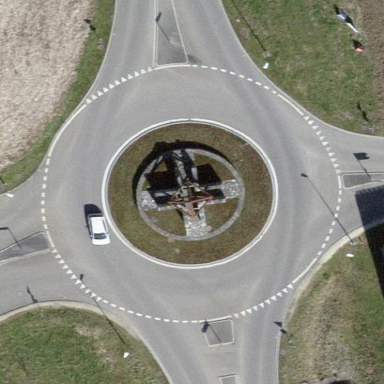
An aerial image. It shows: Secondary road leading to roundabout.